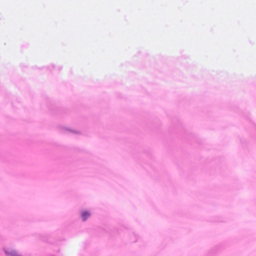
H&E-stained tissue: Breast